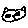
Label: cat